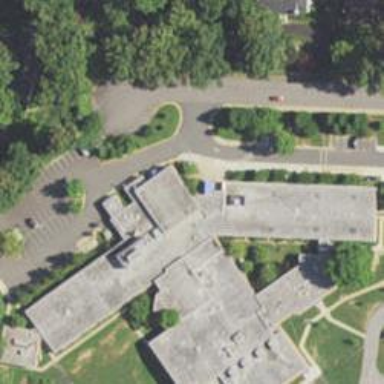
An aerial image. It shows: Entrance to school.